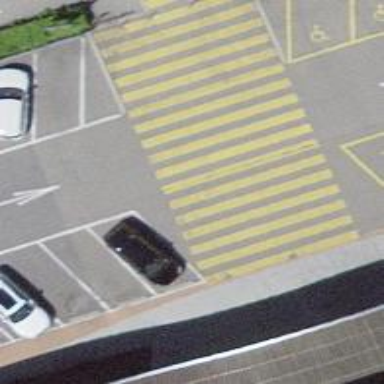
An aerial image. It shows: Zebra crossing on the road.